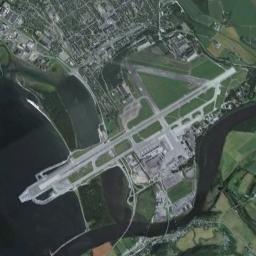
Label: airport